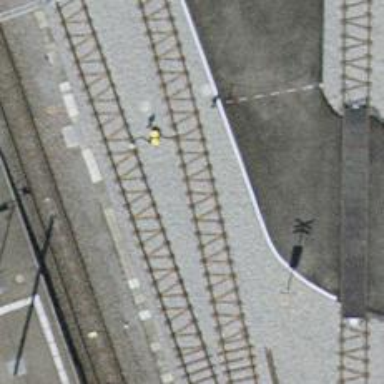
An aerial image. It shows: Single-track railway spur.